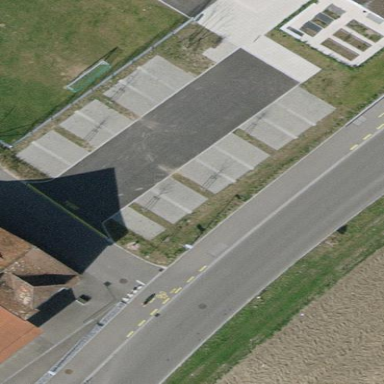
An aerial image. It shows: Parking area with grass paver surface.